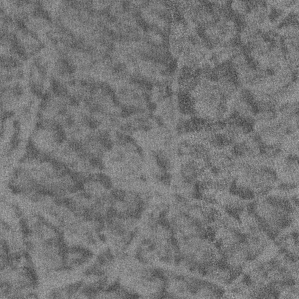
Label: frost